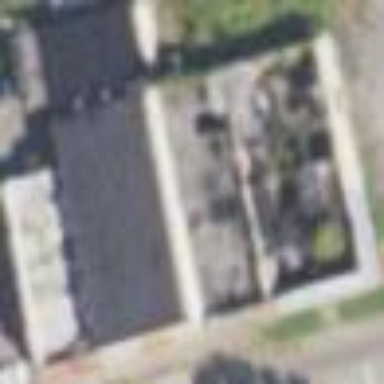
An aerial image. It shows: Commercial building.